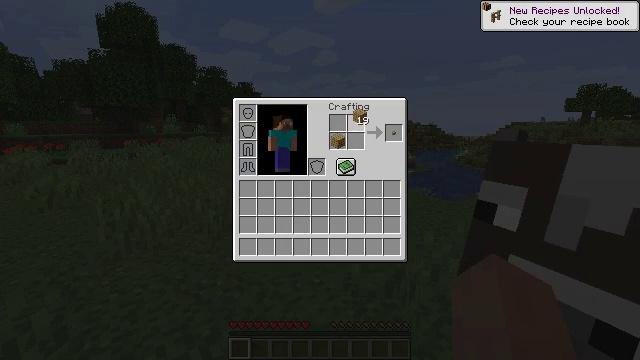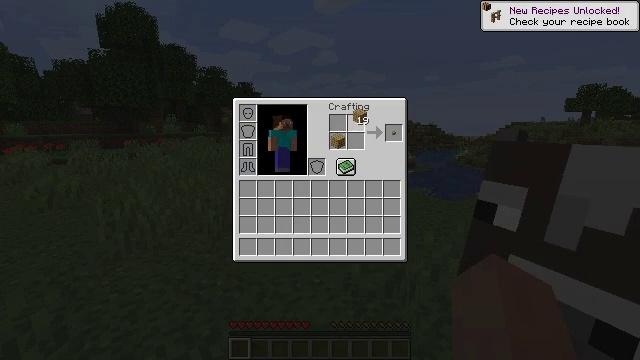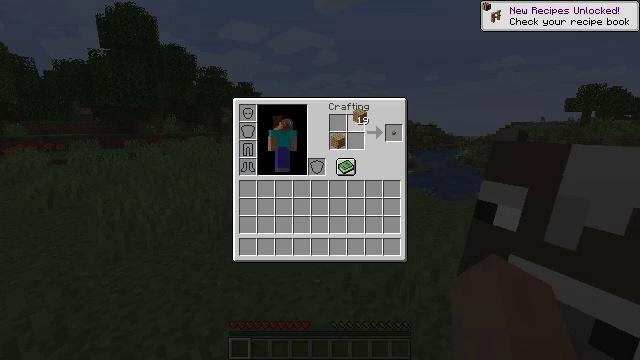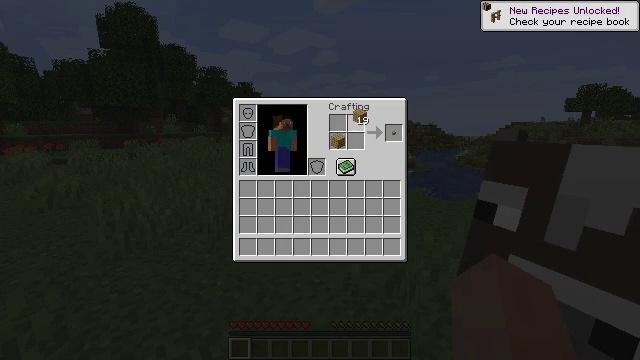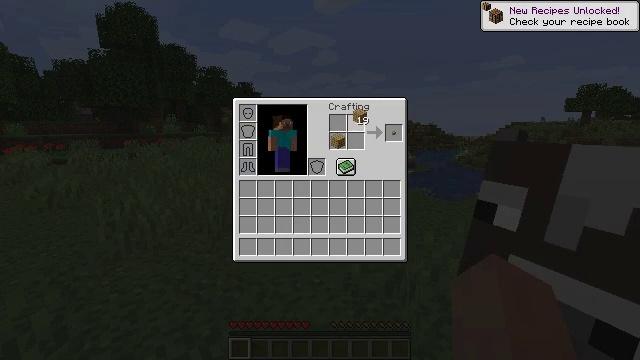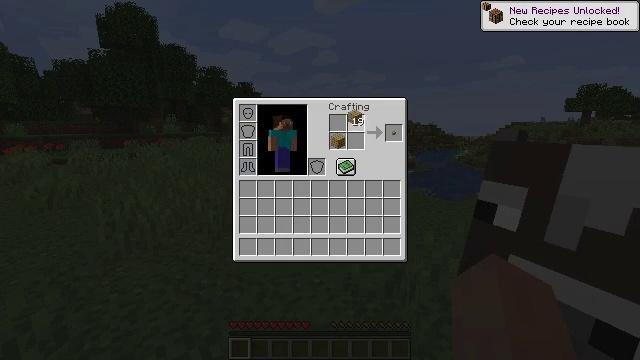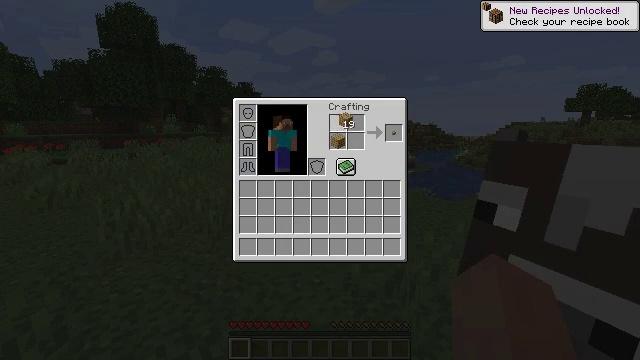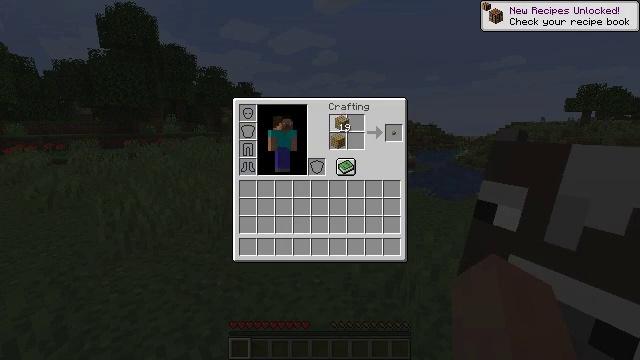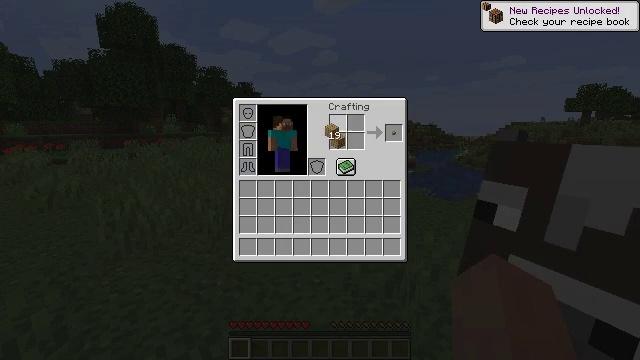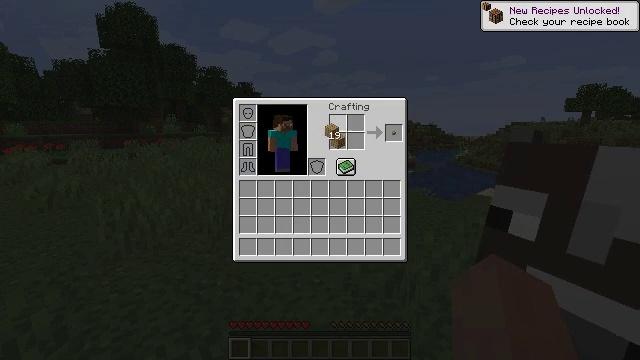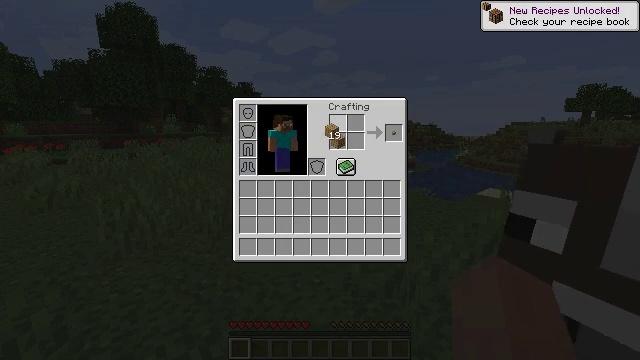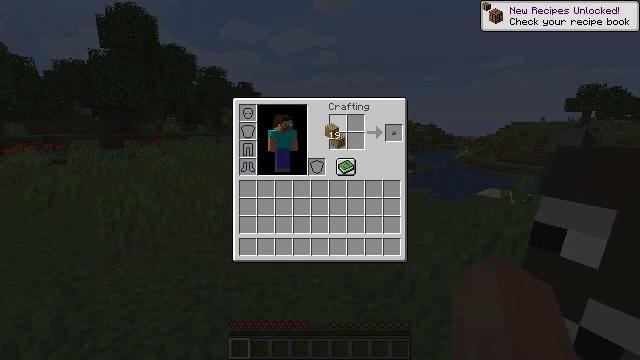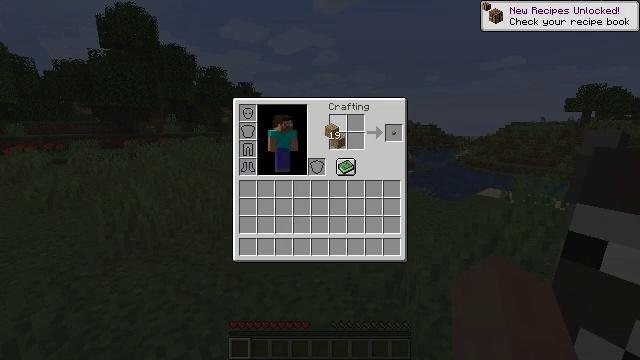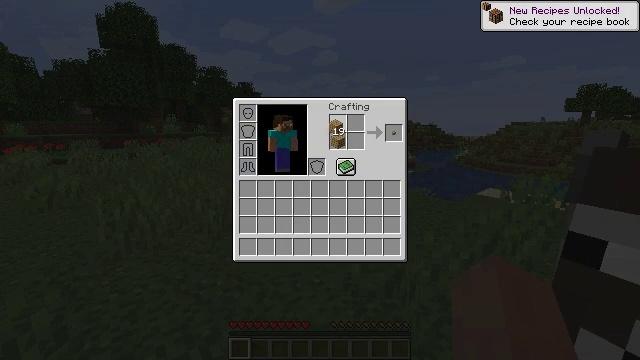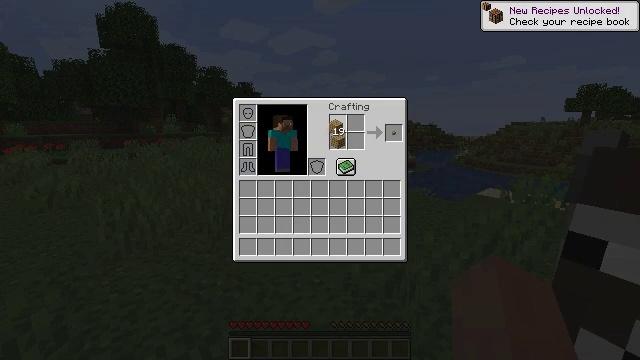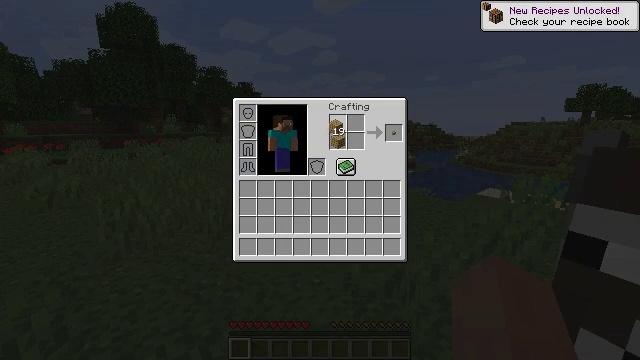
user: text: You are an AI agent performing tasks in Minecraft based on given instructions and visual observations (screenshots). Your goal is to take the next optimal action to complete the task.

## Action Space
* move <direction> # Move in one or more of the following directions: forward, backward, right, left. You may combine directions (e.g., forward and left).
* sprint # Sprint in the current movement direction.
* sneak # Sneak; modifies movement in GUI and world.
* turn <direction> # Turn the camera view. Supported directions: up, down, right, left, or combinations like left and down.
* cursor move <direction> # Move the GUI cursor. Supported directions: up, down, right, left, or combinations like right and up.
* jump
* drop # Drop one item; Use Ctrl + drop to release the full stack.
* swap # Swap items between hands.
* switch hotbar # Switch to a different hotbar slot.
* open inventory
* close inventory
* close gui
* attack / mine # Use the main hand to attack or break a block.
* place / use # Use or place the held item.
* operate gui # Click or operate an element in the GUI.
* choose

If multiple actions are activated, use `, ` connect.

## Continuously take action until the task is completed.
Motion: motion action
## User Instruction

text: Combine four planks to craft a crafting table.
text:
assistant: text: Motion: no_op
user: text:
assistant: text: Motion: no_op
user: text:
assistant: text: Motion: no_op
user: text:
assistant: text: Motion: no_op
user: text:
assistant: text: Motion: no_op
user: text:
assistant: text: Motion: no_op
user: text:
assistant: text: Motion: no_op
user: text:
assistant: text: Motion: no_op
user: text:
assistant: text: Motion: no_op
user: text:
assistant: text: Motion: no_op
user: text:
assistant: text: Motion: no_op
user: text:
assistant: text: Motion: no_op
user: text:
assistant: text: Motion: no_op
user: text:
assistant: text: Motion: no_op
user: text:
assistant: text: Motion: use / place
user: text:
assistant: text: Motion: use / place
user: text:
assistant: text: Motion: use / place
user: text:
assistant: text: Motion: no_op
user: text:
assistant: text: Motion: turn right
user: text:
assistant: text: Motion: no_op
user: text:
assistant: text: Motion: no_op
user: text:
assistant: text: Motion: no_op
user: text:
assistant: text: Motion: no_op
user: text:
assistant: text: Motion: no_op
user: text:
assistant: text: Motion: no_op
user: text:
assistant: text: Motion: no_op
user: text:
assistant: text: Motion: no_op
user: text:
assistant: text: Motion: no_op
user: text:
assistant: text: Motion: no_op
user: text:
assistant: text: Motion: no_op